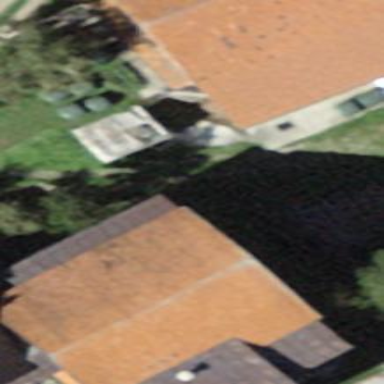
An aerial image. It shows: Simple house.